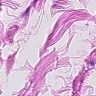
Metastatic tissue present: no